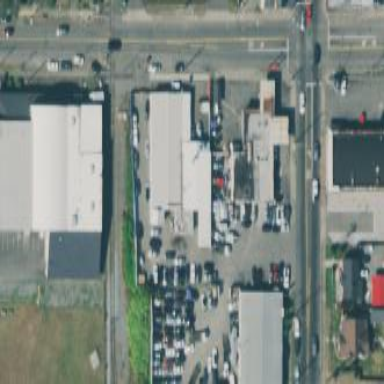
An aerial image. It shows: Commercial area.